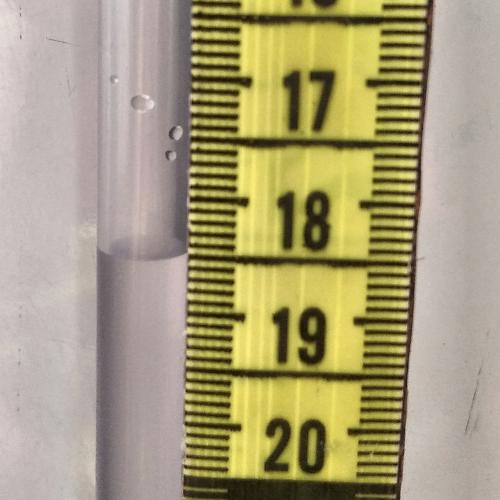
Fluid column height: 18.5 cm